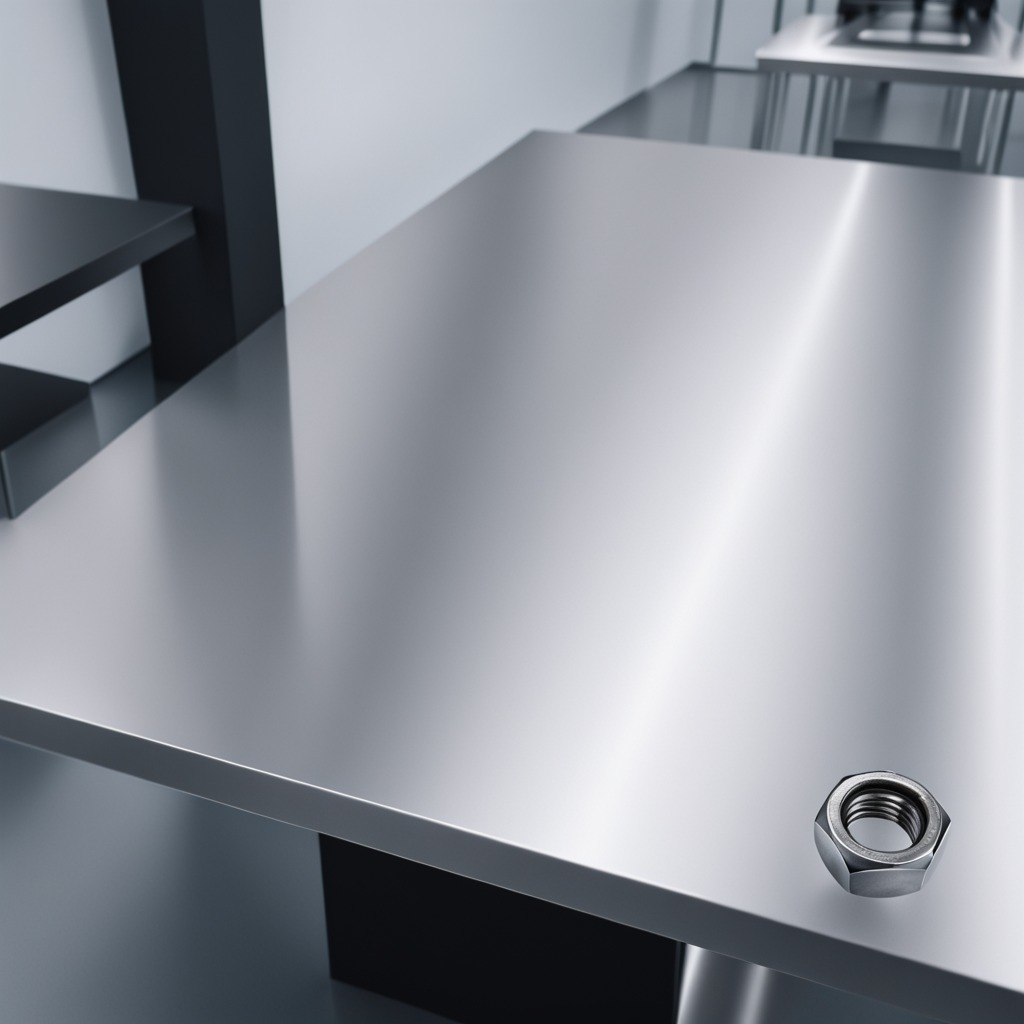
A metal nut is lying on a stainless steel table in a high-end prototyping lab.